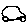
Label: car